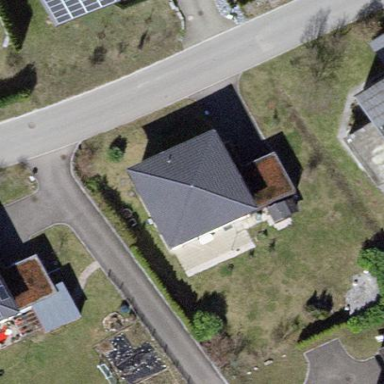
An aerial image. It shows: Detached building with pyramidal roof shape.